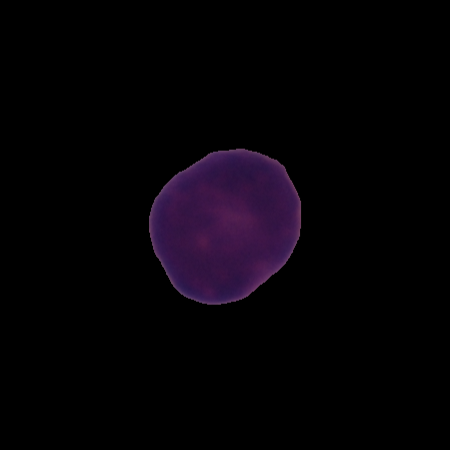
Label: healthy